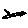
Label: fish